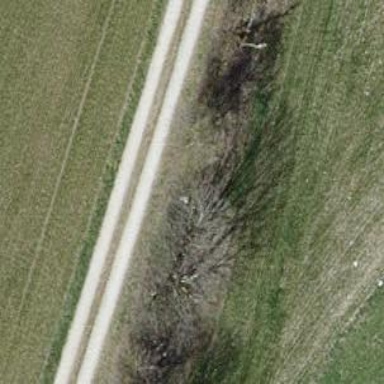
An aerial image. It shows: Row of trees in natural setting.